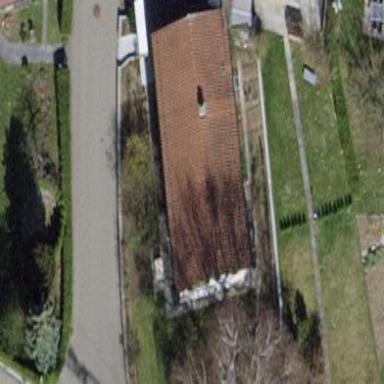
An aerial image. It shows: Detached building with tile roof.